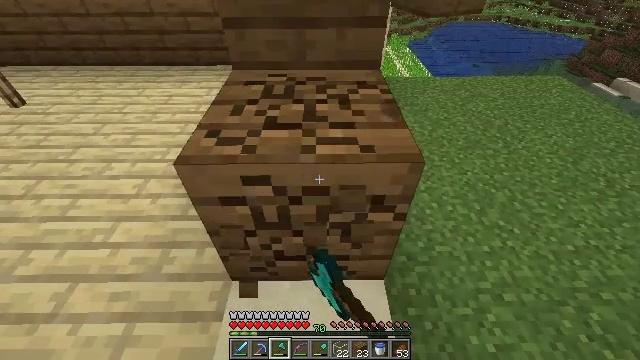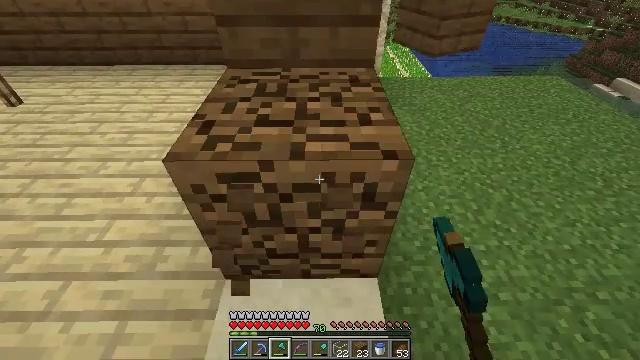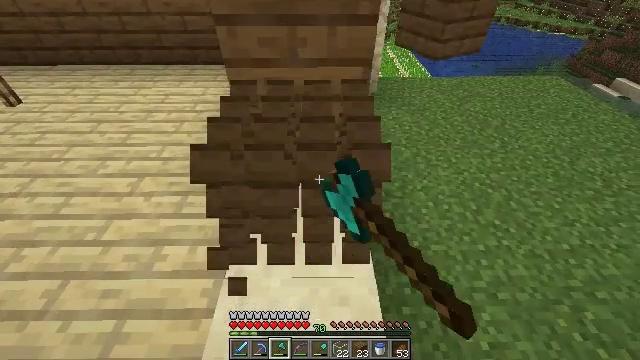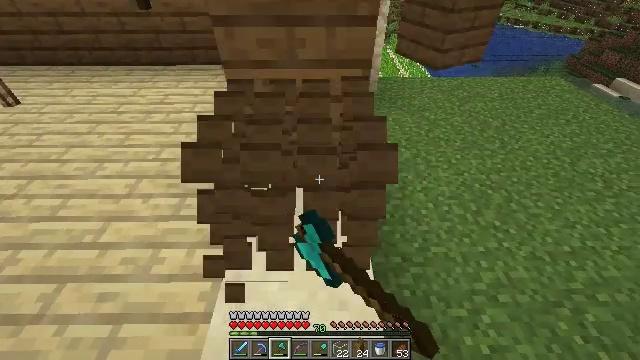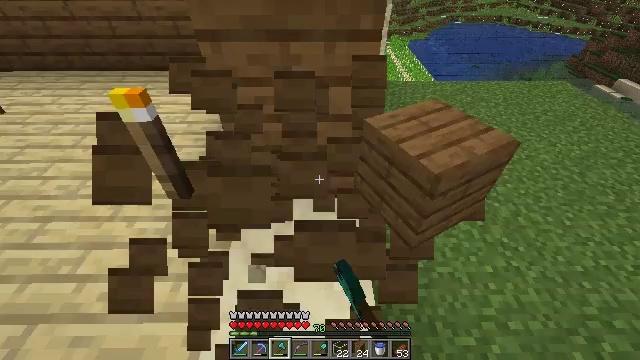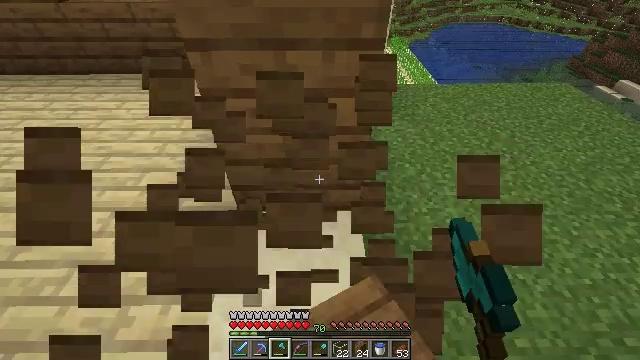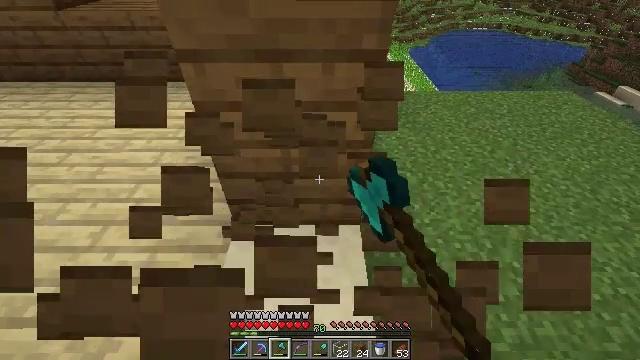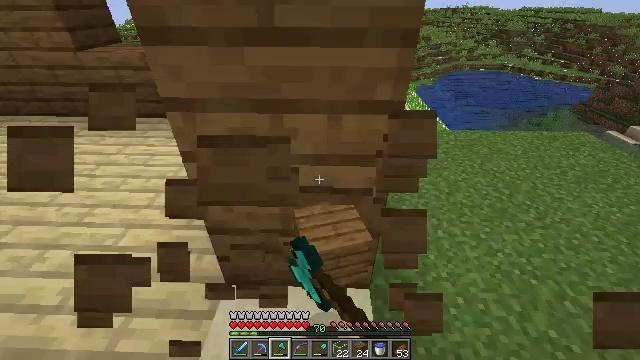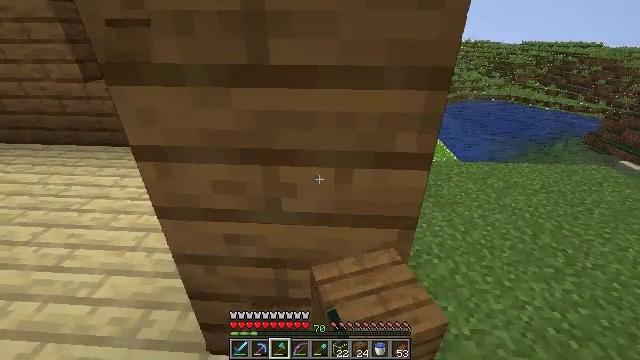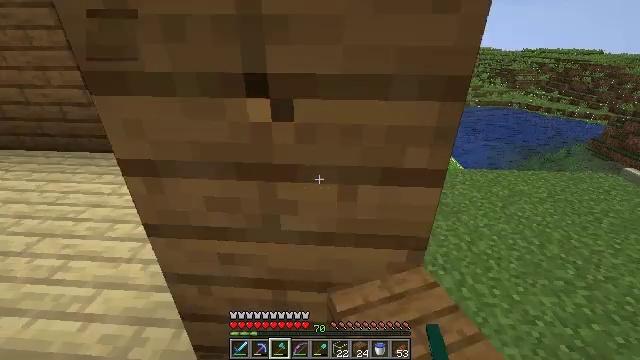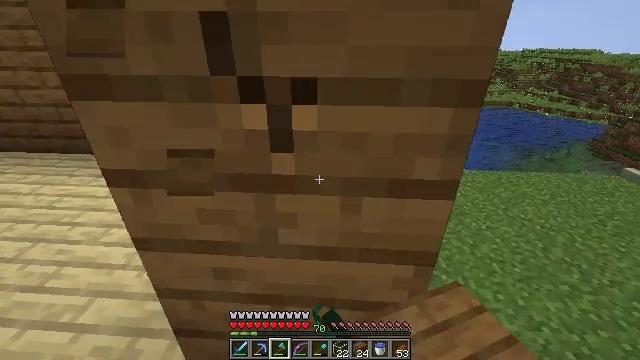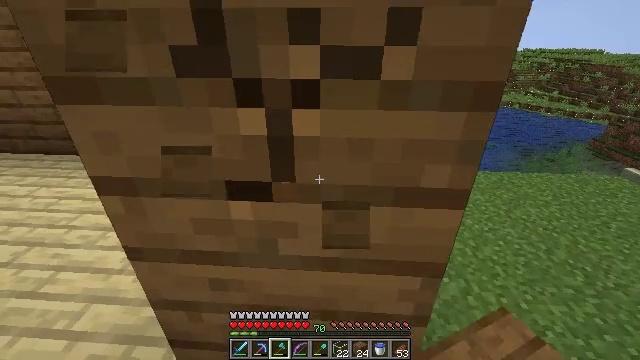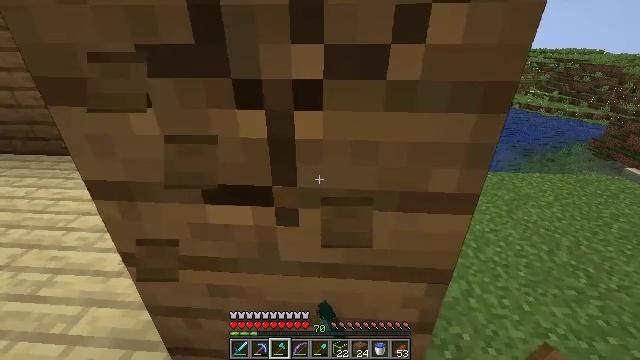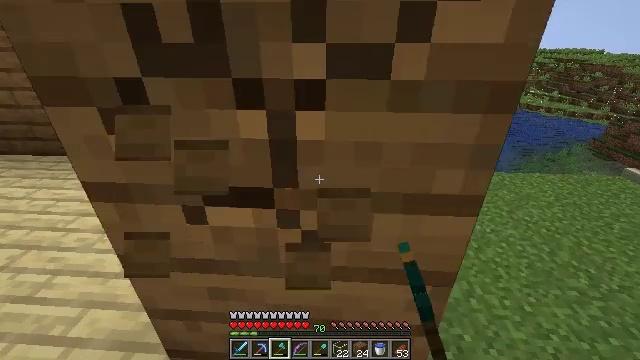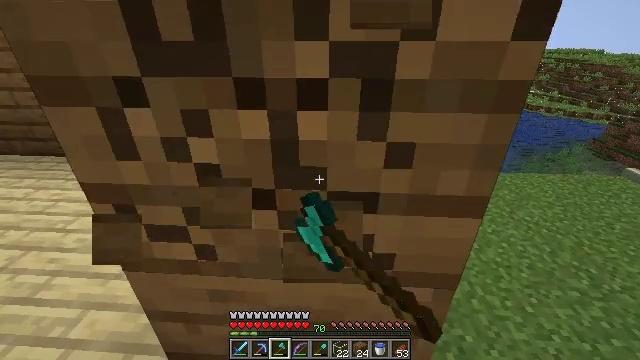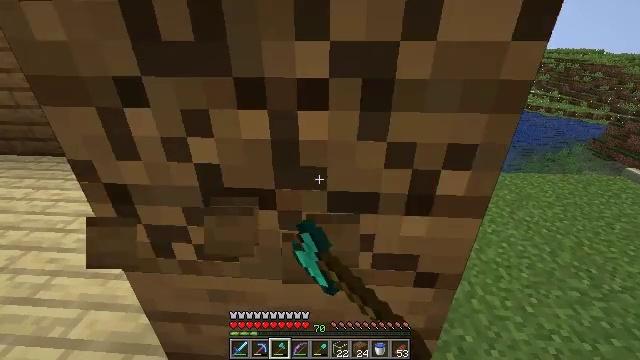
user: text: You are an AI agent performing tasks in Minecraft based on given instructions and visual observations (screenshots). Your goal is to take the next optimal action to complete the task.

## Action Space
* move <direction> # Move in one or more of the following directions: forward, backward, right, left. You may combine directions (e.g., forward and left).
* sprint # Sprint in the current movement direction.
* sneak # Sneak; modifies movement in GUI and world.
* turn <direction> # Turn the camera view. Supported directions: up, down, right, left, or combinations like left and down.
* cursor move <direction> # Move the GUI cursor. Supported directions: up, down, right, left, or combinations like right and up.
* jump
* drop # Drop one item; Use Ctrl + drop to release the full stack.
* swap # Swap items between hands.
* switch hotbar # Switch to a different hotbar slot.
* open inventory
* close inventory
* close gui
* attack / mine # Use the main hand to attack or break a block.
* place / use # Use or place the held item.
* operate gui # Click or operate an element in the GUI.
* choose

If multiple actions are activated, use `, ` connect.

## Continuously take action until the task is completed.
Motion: motion action
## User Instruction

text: Mine spruce planks to gather materials.
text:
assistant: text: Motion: attack / mine
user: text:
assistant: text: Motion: attack / mine
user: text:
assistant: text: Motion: move forward, attack / mine
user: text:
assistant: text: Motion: move forward, attack / mine
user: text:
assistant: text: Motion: move forward, attack / mine
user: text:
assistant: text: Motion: move forward, turn up, attack / mine
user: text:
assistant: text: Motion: move forward, turn left and up, attack / mine
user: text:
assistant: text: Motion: move forward, turn left and up, attack / mine
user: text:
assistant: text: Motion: turn up, attack / mine
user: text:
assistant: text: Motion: attack / mine
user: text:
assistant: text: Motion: attack / mine
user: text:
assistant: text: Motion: attack / mine
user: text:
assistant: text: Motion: attack / mine
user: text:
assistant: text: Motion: attack / mine
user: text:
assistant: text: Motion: attack / mine
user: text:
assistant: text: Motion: attack / mine
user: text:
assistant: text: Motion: attack / mine
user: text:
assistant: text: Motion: attack / mine
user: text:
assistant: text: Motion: turn left and down, attack / mine
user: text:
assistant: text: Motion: turn left and down, attack / mine
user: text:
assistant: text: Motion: attack / mine
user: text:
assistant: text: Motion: attack / mine
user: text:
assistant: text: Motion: attack / mine
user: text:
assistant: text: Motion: attack / mine
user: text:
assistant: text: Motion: attack / mine
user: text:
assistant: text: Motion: attack / mine
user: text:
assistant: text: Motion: attack / mine
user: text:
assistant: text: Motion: attack / mine
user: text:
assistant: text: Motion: attack / mine
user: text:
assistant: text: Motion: attack / mine